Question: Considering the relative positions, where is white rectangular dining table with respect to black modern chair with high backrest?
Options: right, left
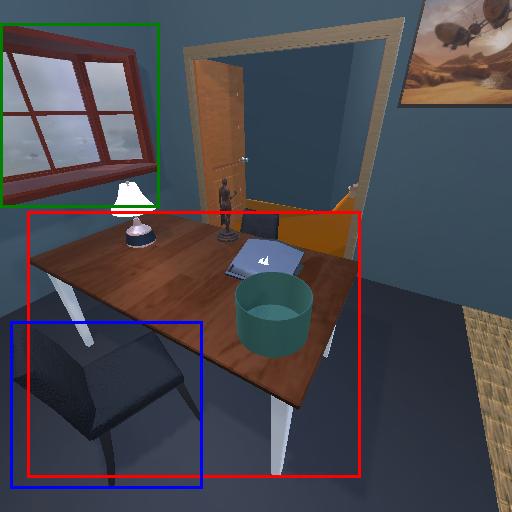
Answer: right